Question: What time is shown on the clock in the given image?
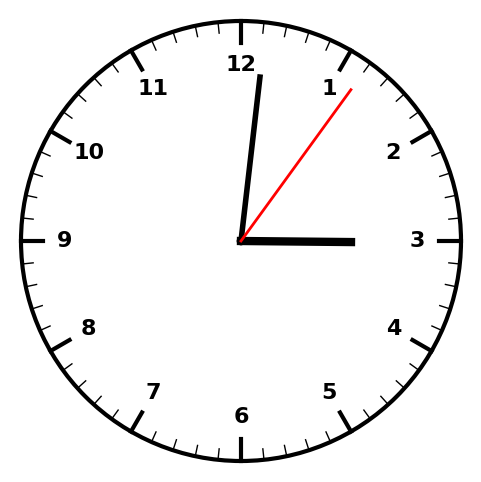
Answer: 03:01:06